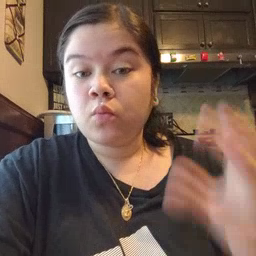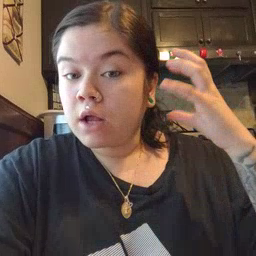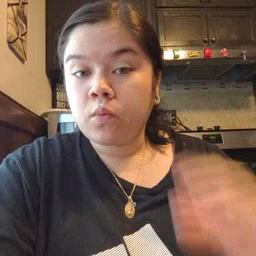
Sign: radio